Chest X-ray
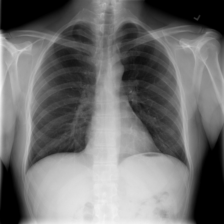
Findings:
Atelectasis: negative
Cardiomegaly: negative
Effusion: negative
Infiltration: negative
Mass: negative
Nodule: negative
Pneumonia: negative
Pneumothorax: negative
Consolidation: negative
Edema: negative
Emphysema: negative
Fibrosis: negative
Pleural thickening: negative
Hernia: negative